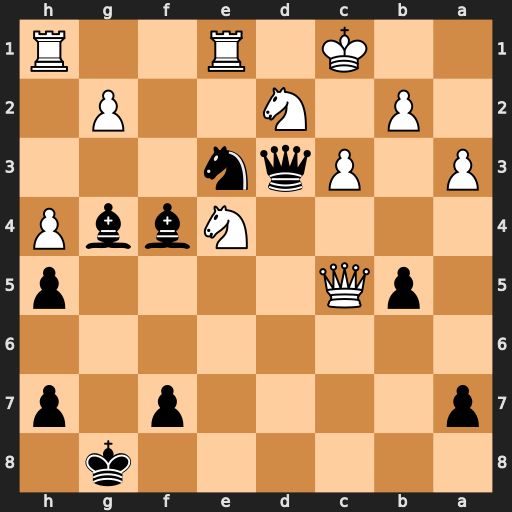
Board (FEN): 6k1/p4p1p/8/1pQ4p/4NbbP/P1Pqn3/1P1N2P1/2K1R2R
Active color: b
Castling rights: -
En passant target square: -
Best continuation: Qc2#